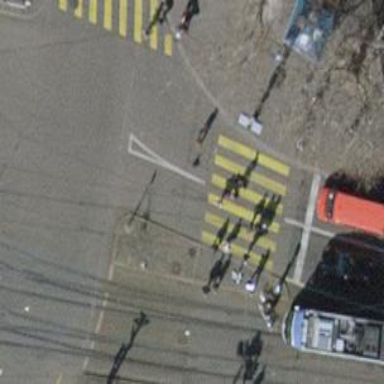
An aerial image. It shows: Kerb barrier.